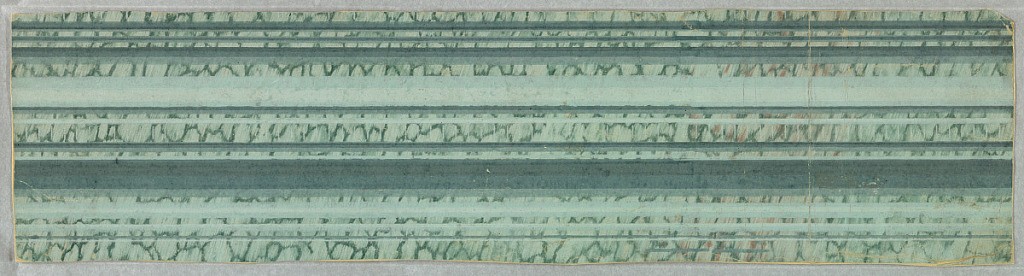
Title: Border
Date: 1860–1900
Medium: Block-printed on paper
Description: Marbleized stripes in various colors.